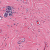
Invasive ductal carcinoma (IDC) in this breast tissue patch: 0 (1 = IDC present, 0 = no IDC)